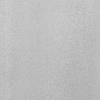
Atmospheric dust classification: dusty